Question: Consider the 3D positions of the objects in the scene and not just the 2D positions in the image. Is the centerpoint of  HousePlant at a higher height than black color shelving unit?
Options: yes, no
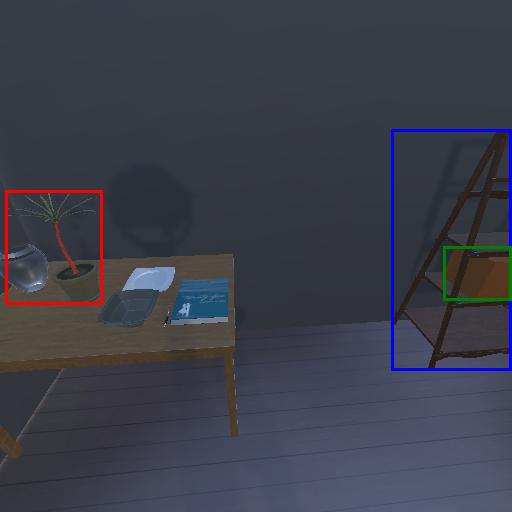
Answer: yes